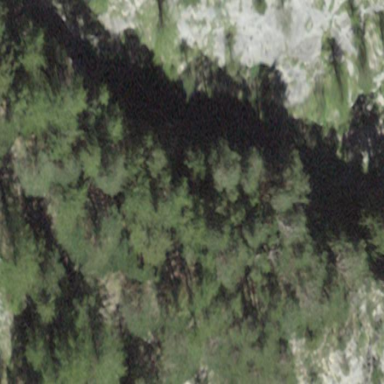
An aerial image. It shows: Forest with mixed types of leaves.